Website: bh-photo
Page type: account-selection
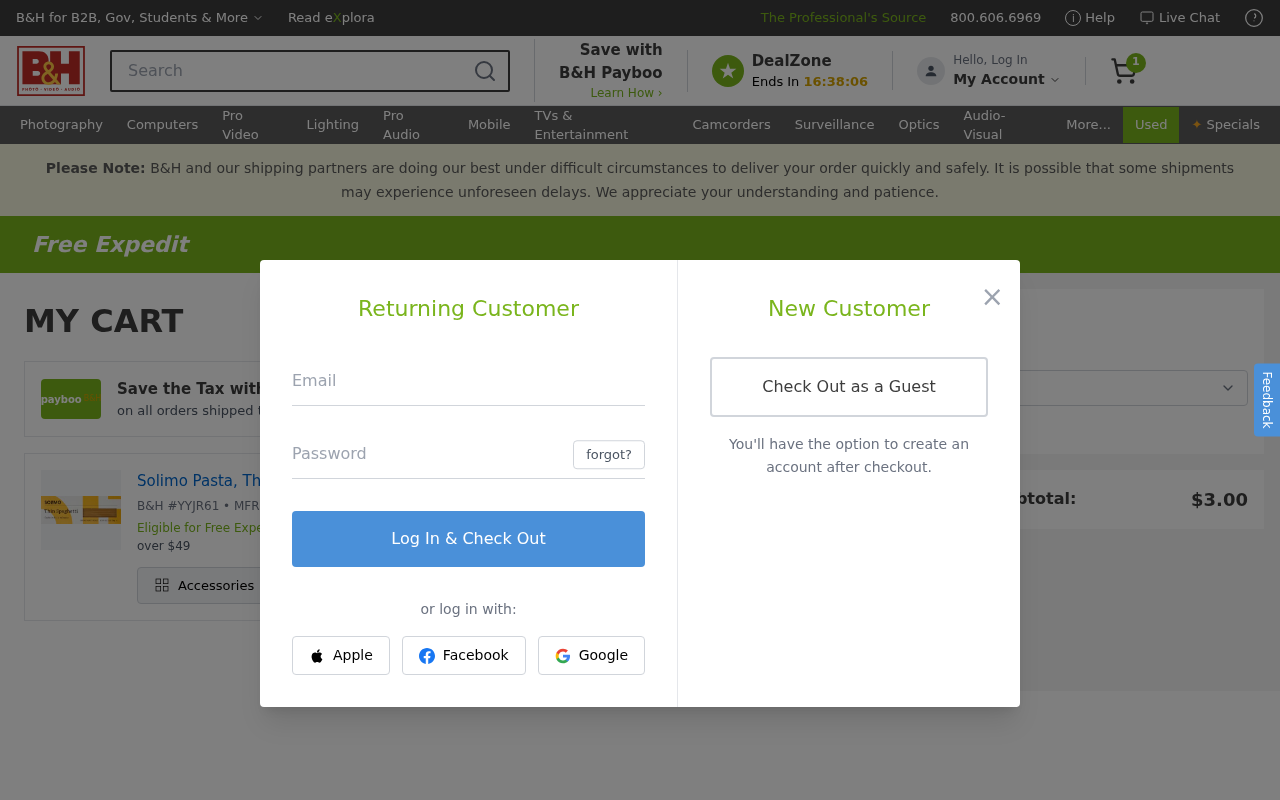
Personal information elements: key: PII_EMAIL
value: acampos@hotmail.com
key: PII_POSTCODE
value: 39882
Product elements: key: PRODUCT1_NAME
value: Solimo Pasta, Thin Spaghetti, 48oz
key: PRODUCT1_QUANTITY
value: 1
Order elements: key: ORDER_NUM_ITEMS
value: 1
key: ORDER_SUBTOTAL
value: $3.00
Search elements: key: HEADER_SEARCH
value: Search
Other elements: key: BH_ITEM_NUMBER
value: YYJR61
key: MFR_NUMBER
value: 21900R